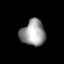
Tissue: prostate
Cell type: Fibroblasts
Senescence score: 0.7288
Nuclear area (px): 616
Mean DAPI intensity: 155.2